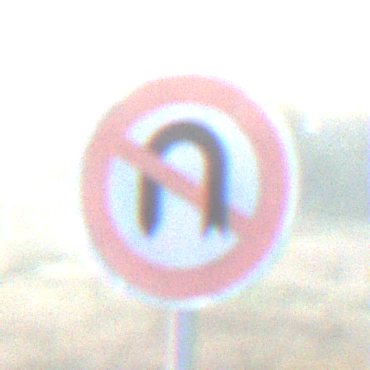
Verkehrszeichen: VerbotWenden
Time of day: Dawn
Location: Outdoor (Nature)
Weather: Clear
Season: NotSpecified
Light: Natural